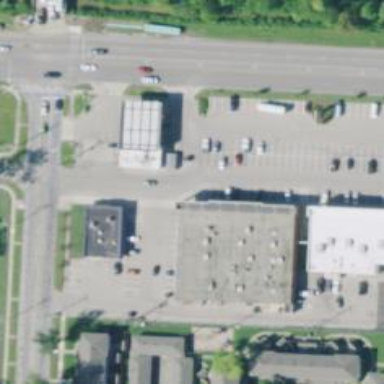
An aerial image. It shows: Convenience shop.